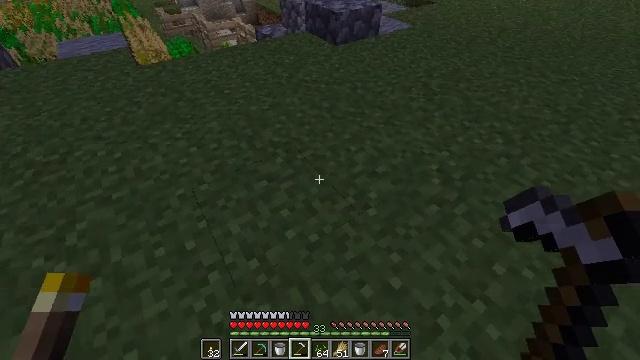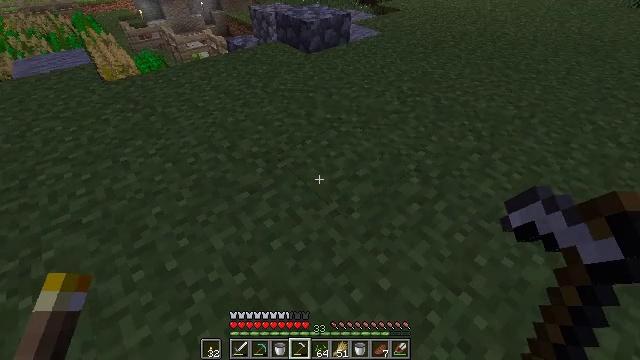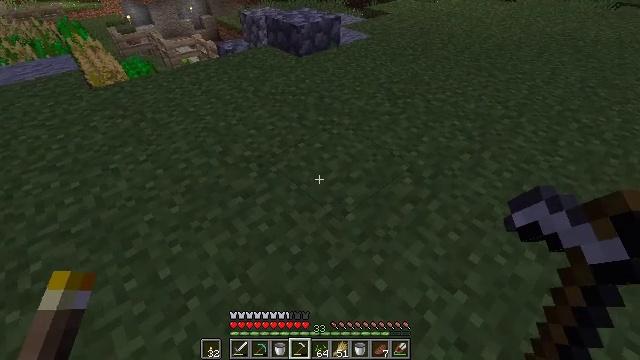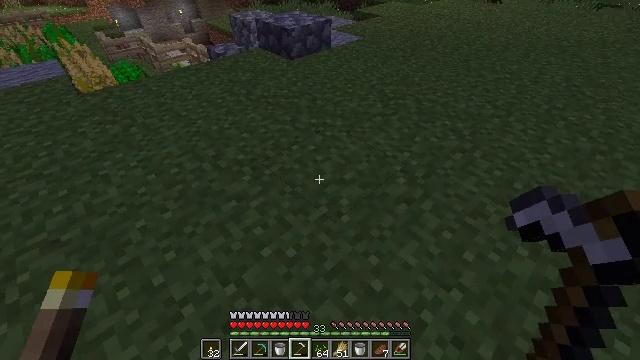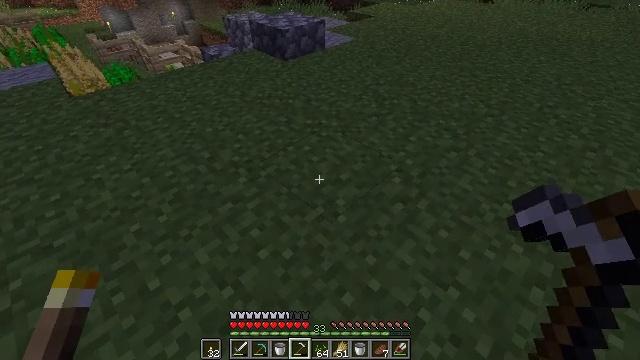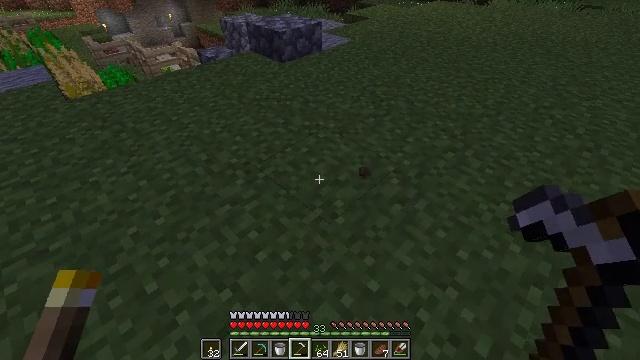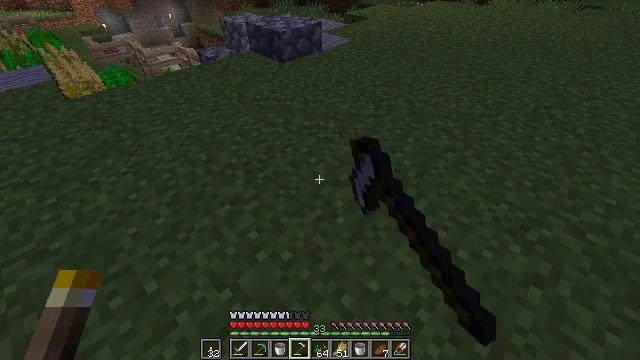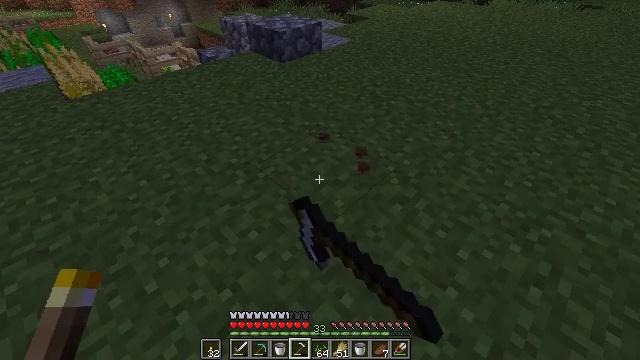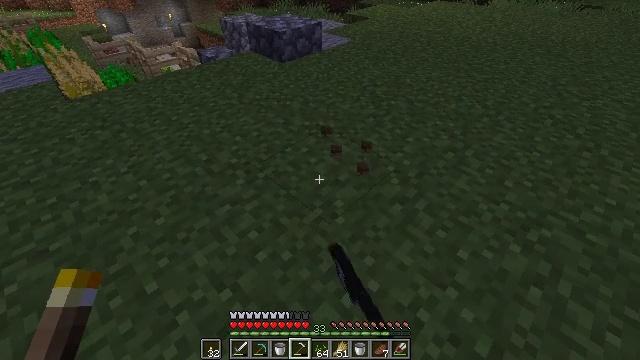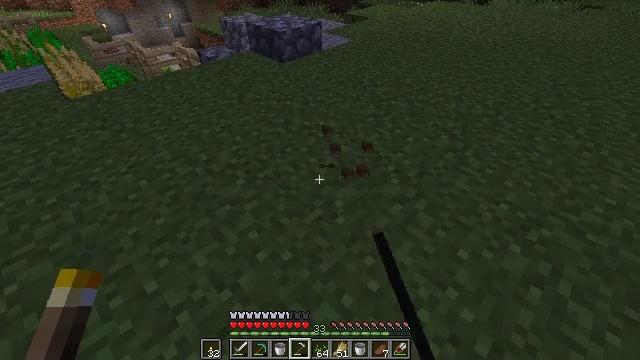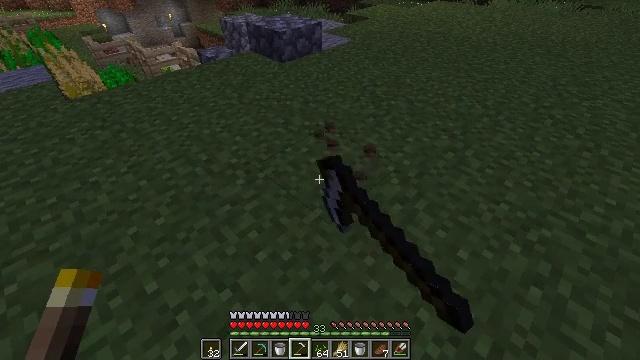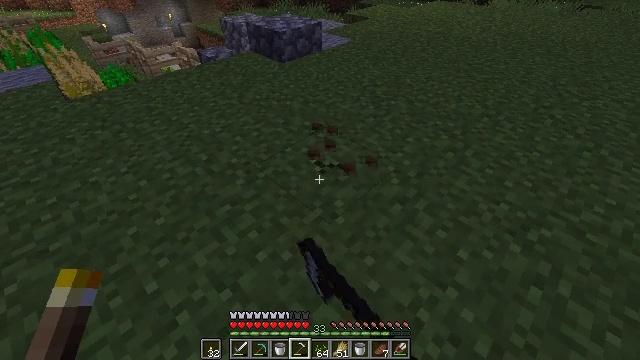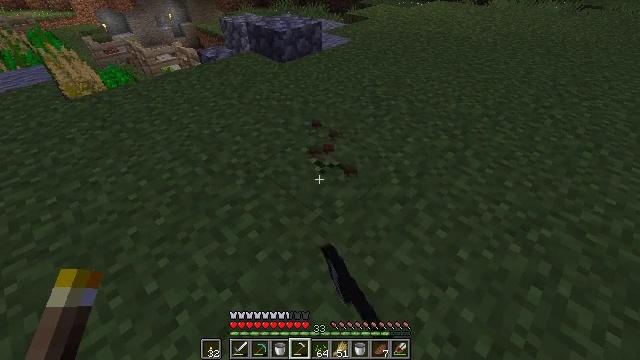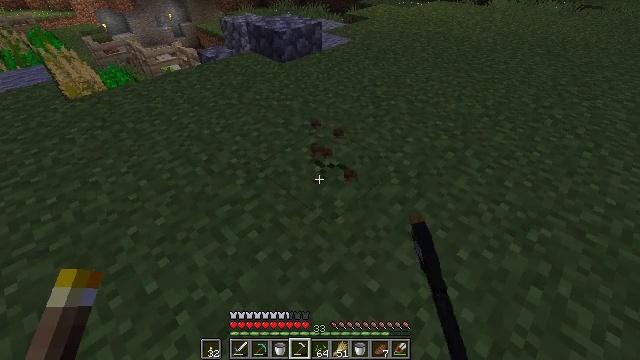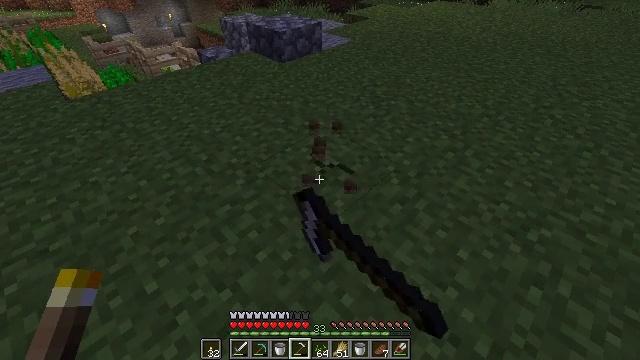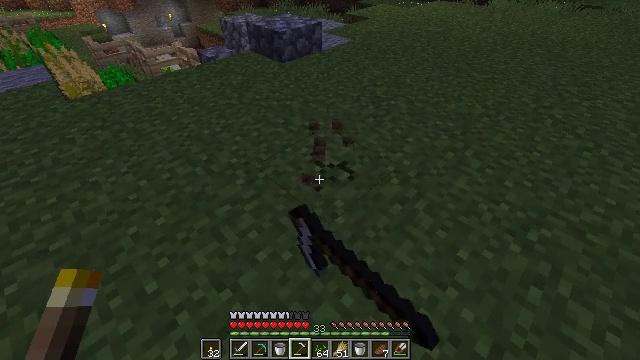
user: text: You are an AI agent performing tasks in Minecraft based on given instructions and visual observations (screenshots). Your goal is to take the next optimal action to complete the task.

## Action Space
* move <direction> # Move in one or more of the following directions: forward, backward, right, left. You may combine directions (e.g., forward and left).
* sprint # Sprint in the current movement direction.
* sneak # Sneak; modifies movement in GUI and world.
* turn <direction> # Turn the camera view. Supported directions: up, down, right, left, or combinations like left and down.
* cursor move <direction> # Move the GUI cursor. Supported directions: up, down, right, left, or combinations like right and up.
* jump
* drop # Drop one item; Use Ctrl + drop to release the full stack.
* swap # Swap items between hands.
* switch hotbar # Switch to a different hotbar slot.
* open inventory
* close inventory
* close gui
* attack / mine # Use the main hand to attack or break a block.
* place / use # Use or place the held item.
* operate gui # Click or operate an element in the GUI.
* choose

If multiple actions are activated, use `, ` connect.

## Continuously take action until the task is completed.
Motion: motion action
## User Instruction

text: Collect the grass block using a shovel.
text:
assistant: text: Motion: turn right and up
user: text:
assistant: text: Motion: turn right
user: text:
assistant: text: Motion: turn right
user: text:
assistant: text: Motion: turn right
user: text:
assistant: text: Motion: attack / mine
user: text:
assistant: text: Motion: attack / mine
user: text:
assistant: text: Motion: attack / mine
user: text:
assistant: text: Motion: attack / mine
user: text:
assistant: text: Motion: attack / mine
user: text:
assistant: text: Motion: attack / mine
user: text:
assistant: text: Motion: attack / mine
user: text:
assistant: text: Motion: attack / mine
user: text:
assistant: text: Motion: attack / mine
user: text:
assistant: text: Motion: attack / mine
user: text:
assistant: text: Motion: attack / mine
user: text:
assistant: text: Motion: attack / mine
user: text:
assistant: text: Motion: attack / mine
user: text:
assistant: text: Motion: attack / mine
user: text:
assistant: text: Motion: attack / mine
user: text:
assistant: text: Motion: attack / mine
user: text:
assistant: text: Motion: attack / mine
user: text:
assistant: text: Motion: attack / mine
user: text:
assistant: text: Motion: attack / mine
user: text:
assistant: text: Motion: attack / mine
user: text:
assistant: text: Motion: attack / mine
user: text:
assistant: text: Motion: attack / mine
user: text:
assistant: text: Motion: attack / mine
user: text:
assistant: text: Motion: attack / mine
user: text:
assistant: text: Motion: attack / mine
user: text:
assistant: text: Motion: attack / mine